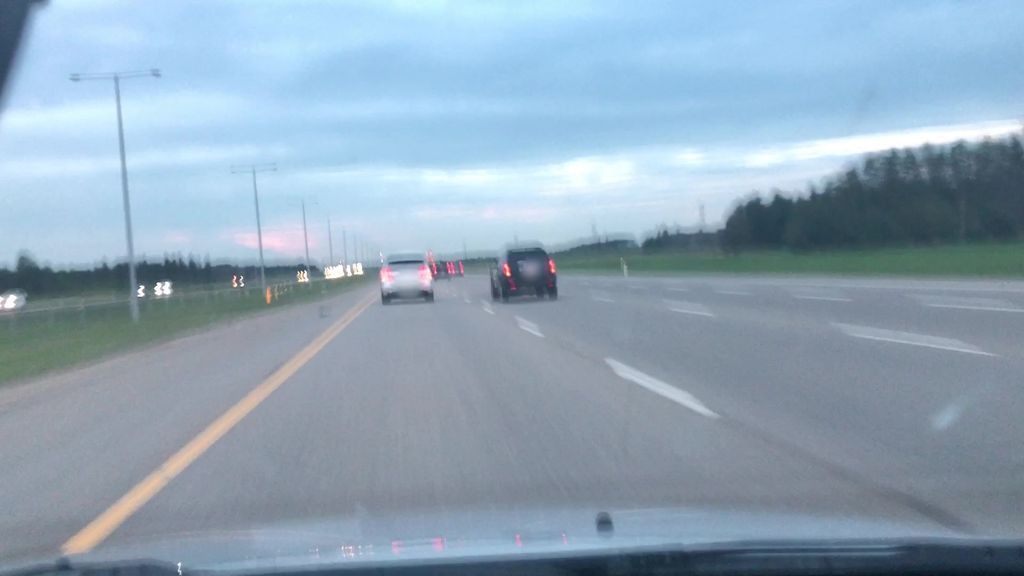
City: edmonton